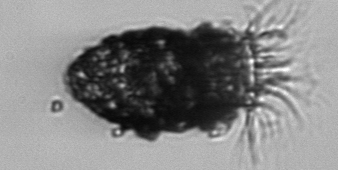
Label: Stenosemella_pacifica